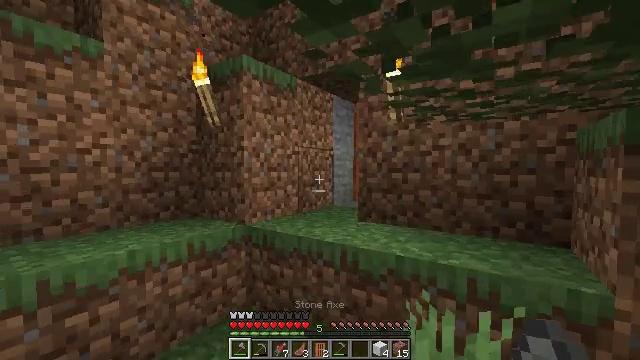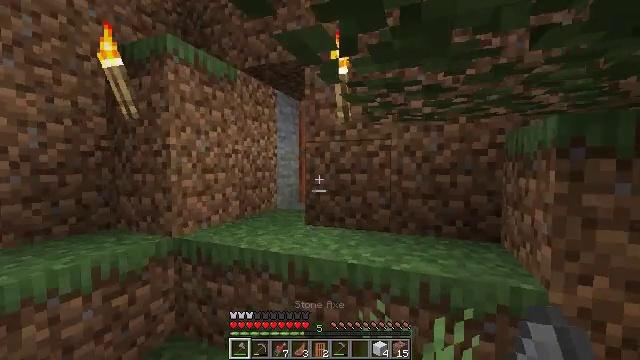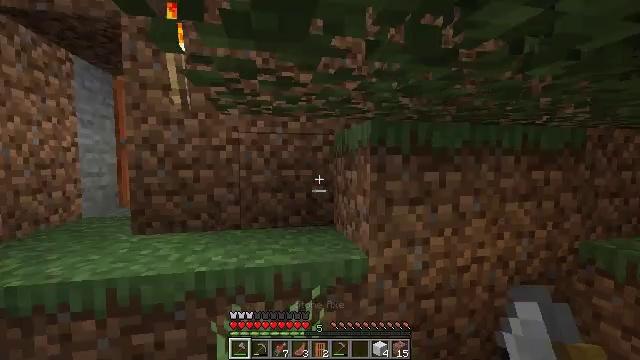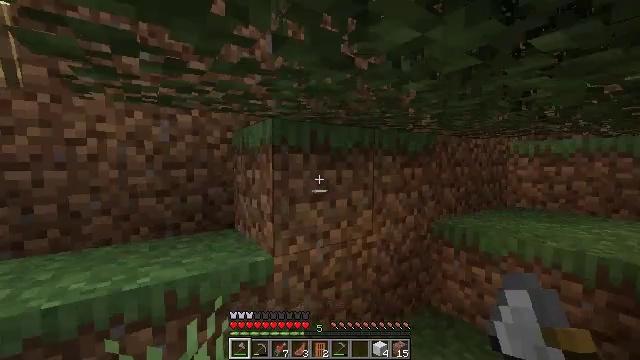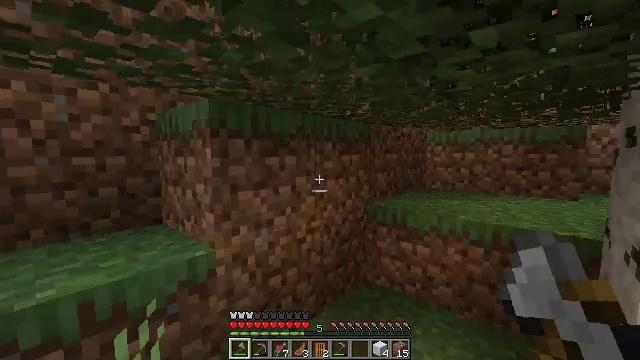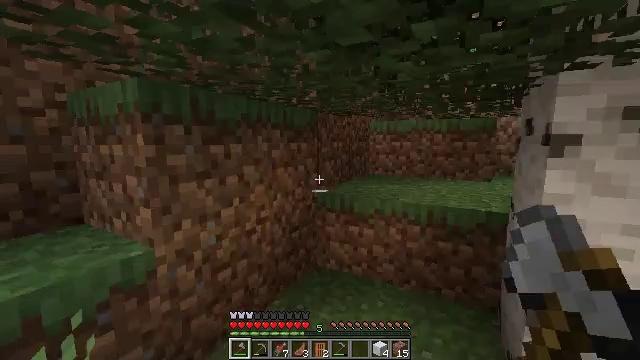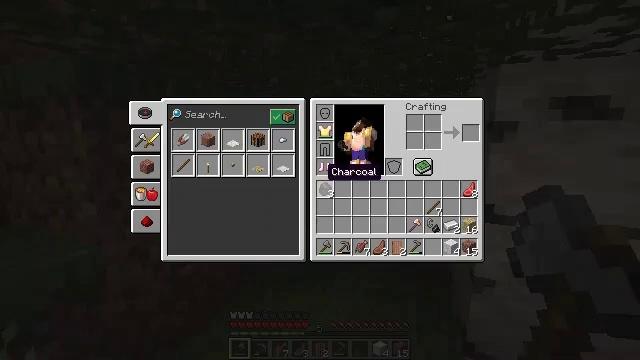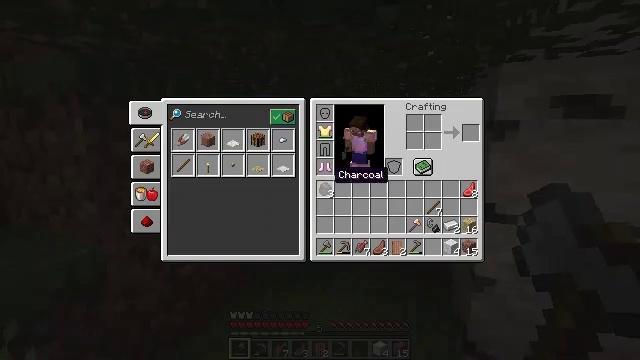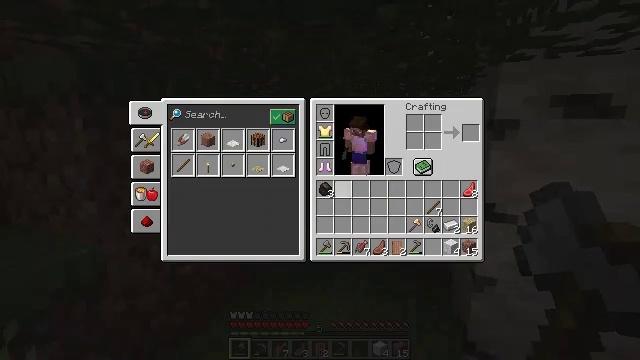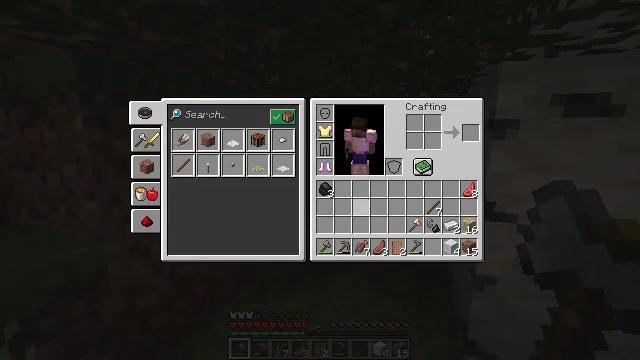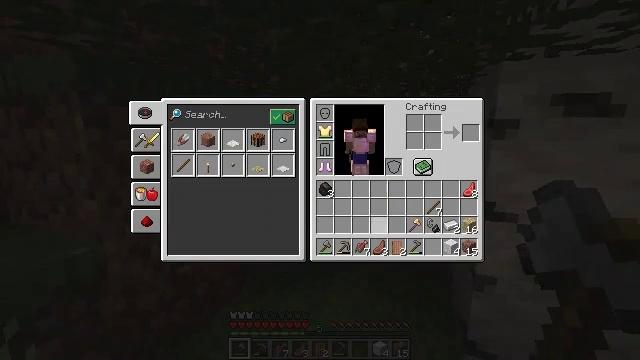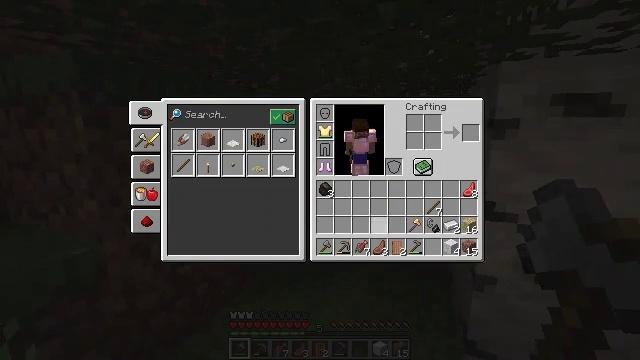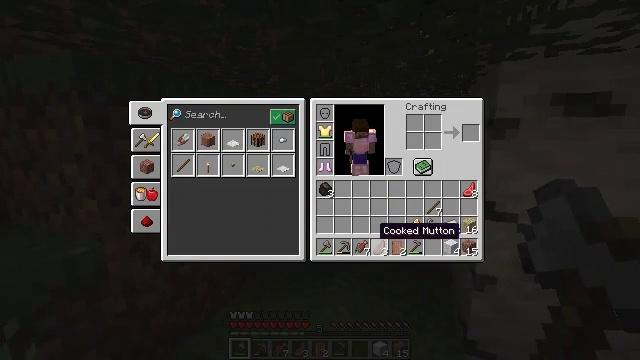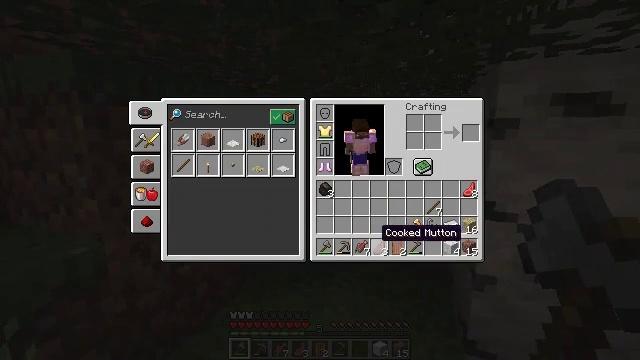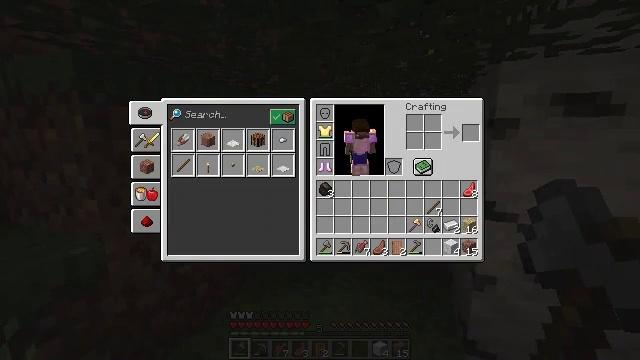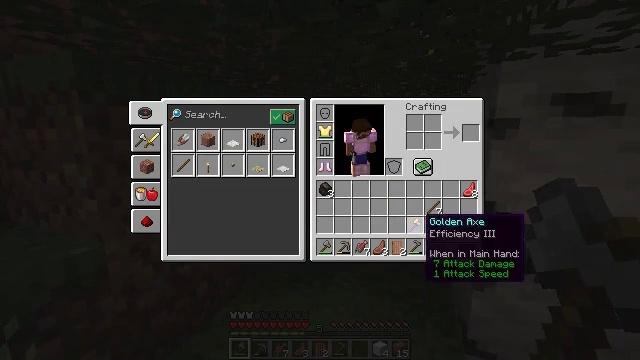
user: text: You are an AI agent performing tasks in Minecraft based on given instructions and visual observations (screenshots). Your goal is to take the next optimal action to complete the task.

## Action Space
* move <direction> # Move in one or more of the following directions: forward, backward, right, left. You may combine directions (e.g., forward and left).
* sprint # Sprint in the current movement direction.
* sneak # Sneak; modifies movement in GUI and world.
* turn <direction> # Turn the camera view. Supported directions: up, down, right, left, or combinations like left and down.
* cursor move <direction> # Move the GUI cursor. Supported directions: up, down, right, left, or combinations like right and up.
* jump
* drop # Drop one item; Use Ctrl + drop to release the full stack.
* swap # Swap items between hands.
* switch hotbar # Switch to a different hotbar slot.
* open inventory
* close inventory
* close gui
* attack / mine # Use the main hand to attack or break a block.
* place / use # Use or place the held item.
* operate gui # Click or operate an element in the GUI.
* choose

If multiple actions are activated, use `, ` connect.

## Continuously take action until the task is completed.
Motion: motion action
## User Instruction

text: Gather birch log for crafting.
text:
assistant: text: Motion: move forward, turn right
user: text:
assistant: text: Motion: turn right and down
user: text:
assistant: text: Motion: turn right
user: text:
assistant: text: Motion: turn right and down
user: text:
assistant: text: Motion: turn right and down
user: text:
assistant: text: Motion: turn right and down, open inventory
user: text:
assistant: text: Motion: cursor move right, open inventory
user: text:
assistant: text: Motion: cursor move right and down, open inventory
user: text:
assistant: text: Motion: cursor move right and down
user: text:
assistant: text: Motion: cursor move down
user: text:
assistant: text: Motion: cursor move down
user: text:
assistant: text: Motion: cursor move down
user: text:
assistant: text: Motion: no_op
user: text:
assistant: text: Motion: cursor move right
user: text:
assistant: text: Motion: cursor move right
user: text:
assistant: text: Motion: no_op
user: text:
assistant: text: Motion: no_op
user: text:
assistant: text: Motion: no_op
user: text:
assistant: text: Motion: no_op
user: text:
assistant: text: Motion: no_op
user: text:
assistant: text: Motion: no_op
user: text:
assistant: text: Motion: no_op
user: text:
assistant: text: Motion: switch to hotbar 1
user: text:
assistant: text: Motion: switch to hotbar 1
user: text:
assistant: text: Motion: no_op
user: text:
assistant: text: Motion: no_op
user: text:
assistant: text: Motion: no_op
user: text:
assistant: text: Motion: no_op
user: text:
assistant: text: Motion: no_op
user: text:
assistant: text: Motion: no_op